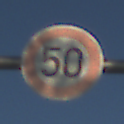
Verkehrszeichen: Geschwindigkeit50
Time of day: MorningAfternoon
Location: Outdoor (Nature)
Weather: PartlyCloudy
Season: NotSpecified
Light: Natural